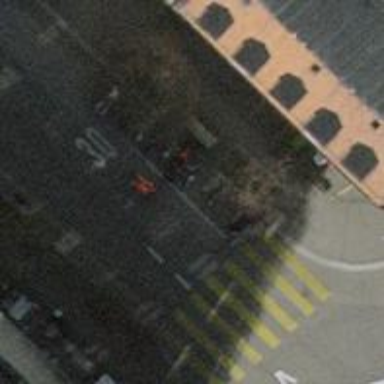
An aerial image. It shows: Motorcycle parking area.